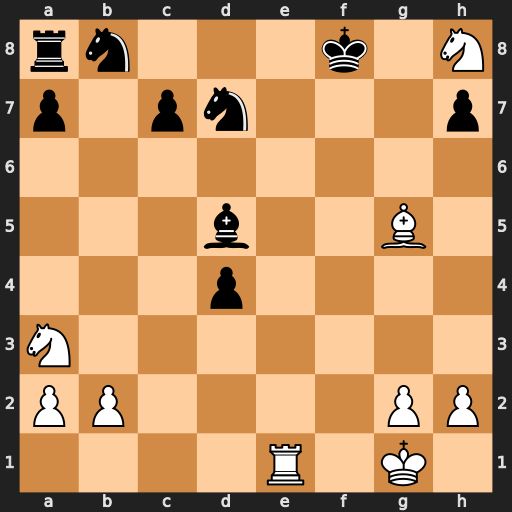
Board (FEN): rn3k1N/p1pn3p/8/3b2B1/3p4/N7/PP4PP/4R1K1
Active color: w
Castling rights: -
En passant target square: -
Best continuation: Bh6+ Kg8 Re8+ Nf8 Rxf8#